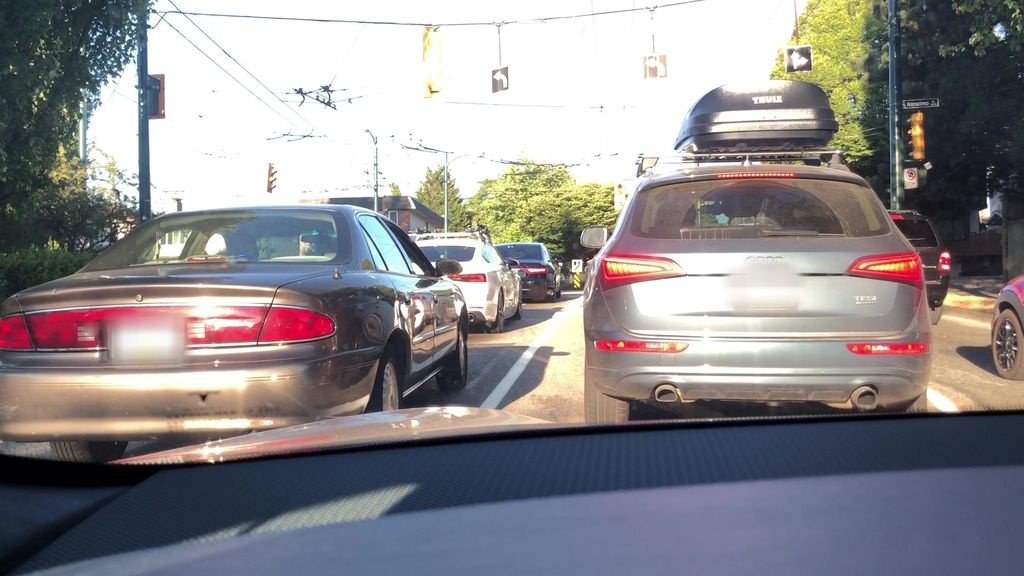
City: vancouver